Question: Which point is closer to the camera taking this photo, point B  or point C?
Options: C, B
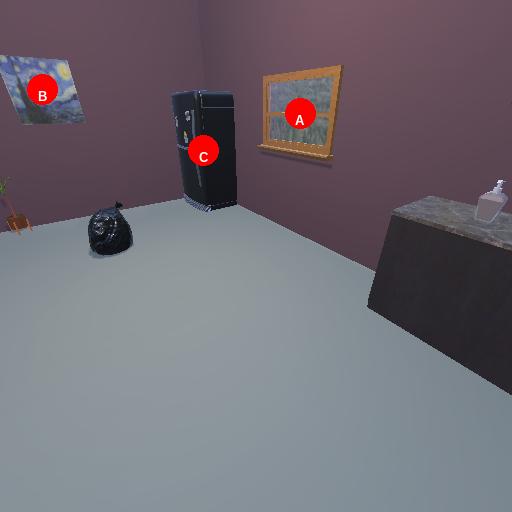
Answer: C